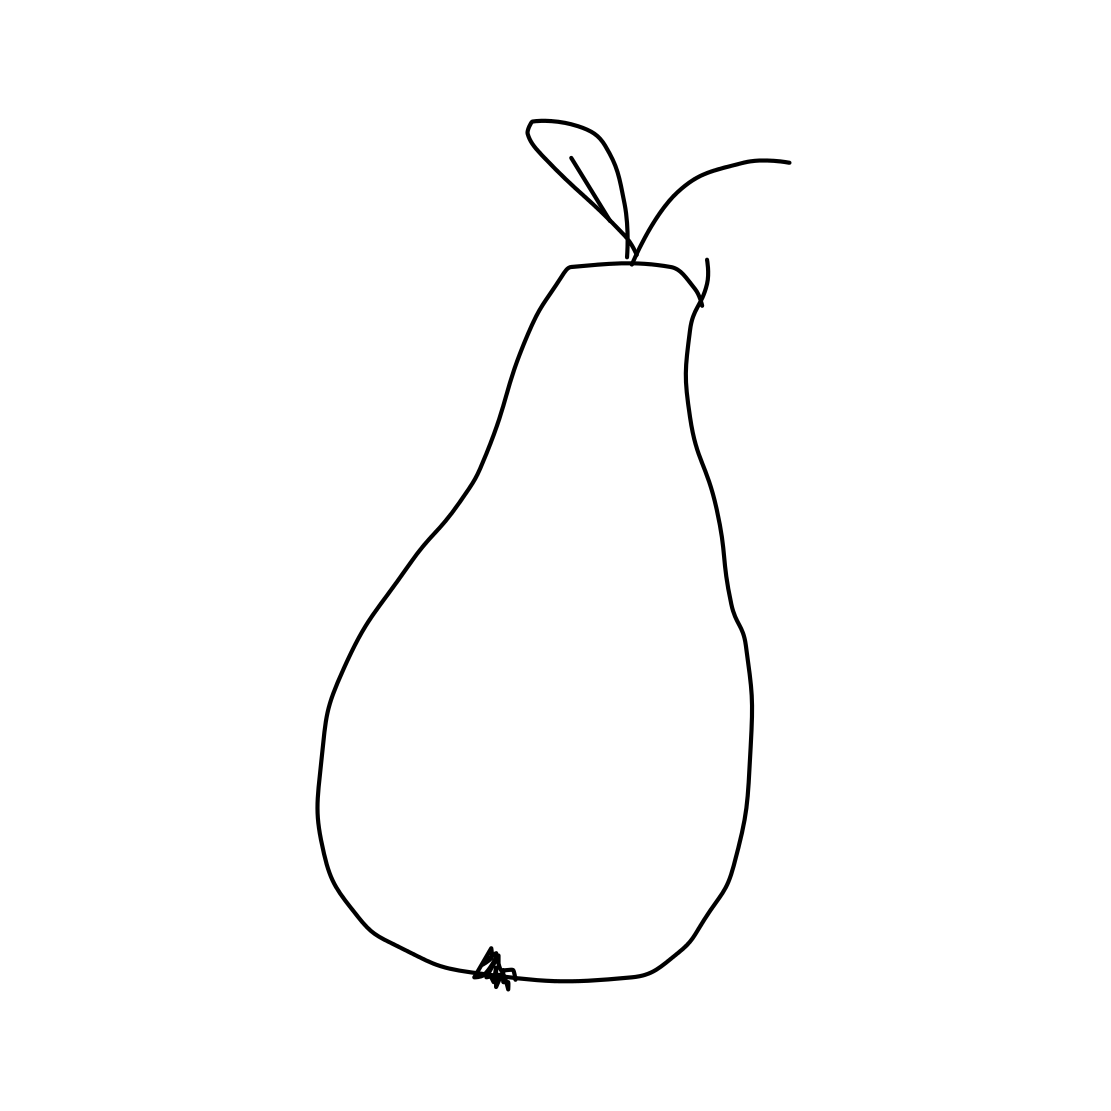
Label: pear